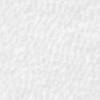
Label: no_change